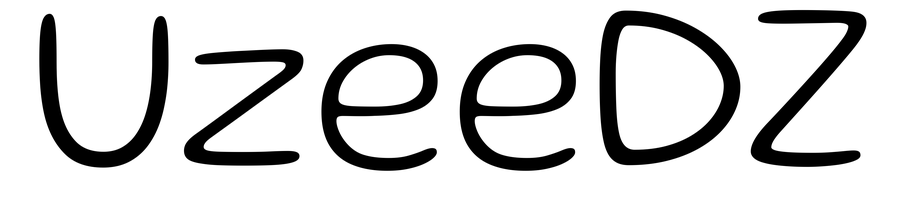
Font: Gluten_ExtraLight